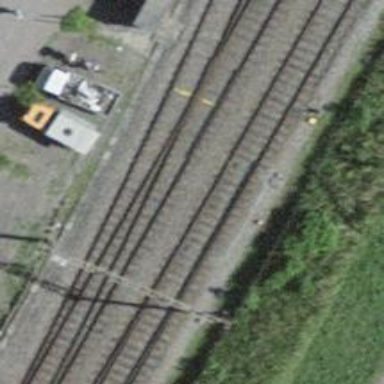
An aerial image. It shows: Railway switch.